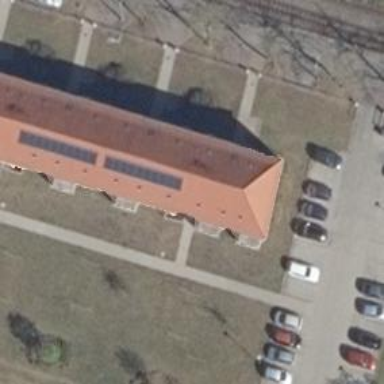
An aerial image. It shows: Hipped roof apartment building.